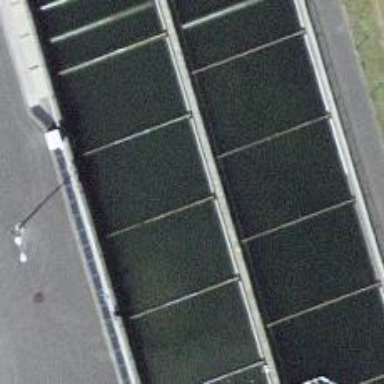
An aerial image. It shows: Reservoir used for sewage.